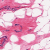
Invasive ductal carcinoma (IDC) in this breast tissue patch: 0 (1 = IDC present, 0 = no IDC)